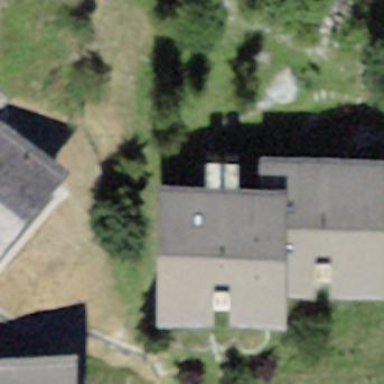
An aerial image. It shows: Building with tiled roof.